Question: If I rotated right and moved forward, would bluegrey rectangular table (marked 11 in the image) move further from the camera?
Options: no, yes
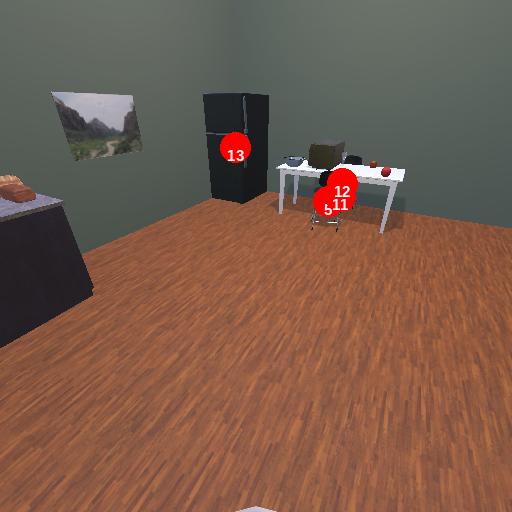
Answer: no